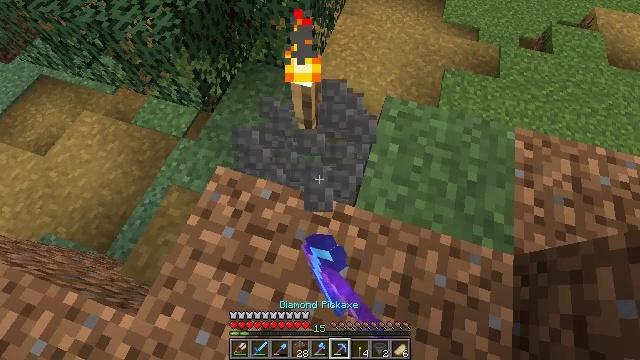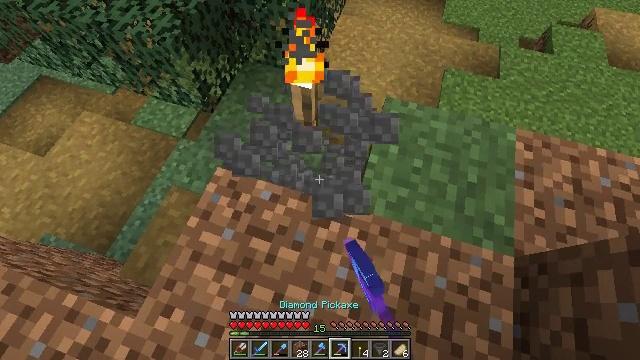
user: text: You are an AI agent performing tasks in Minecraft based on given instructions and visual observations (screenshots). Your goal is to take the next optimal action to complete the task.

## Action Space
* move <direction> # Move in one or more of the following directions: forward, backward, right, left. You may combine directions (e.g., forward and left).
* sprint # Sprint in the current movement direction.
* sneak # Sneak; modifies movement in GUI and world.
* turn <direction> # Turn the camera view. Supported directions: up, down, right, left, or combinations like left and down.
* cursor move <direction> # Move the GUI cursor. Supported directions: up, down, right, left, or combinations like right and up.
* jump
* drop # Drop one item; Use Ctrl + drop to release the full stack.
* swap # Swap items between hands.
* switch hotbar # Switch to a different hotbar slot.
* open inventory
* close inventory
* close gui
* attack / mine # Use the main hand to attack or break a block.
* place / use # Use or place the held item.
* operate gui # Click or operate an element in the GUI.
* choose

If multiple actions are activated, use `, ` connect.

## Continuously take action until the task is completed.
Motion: motion action
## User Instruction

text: Mine the cobblestone wall for materials.
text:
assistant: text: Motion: move forward, attack / mine
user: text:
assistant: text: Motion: attack / mine